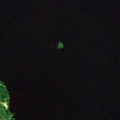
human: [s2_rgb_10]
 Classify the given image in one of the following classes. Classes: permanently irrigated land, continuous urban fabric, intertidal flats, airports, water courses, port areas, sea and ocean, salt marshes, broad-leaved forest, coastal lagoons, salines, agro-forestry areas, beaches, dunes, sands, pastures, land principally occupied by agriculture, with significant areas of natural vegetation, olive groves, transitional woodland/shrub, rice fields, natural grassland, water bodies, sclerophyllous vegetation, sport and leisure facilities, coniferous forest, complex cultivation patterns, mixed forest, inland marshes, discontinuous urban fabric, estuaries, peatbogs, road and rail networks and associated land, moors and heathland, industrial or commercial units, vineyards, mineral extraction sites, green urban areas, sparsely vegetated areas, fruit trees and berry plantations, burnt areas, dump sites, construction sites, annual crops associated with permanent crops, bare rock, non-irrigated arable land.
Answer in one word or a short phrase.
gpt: mixed forest, water bodies